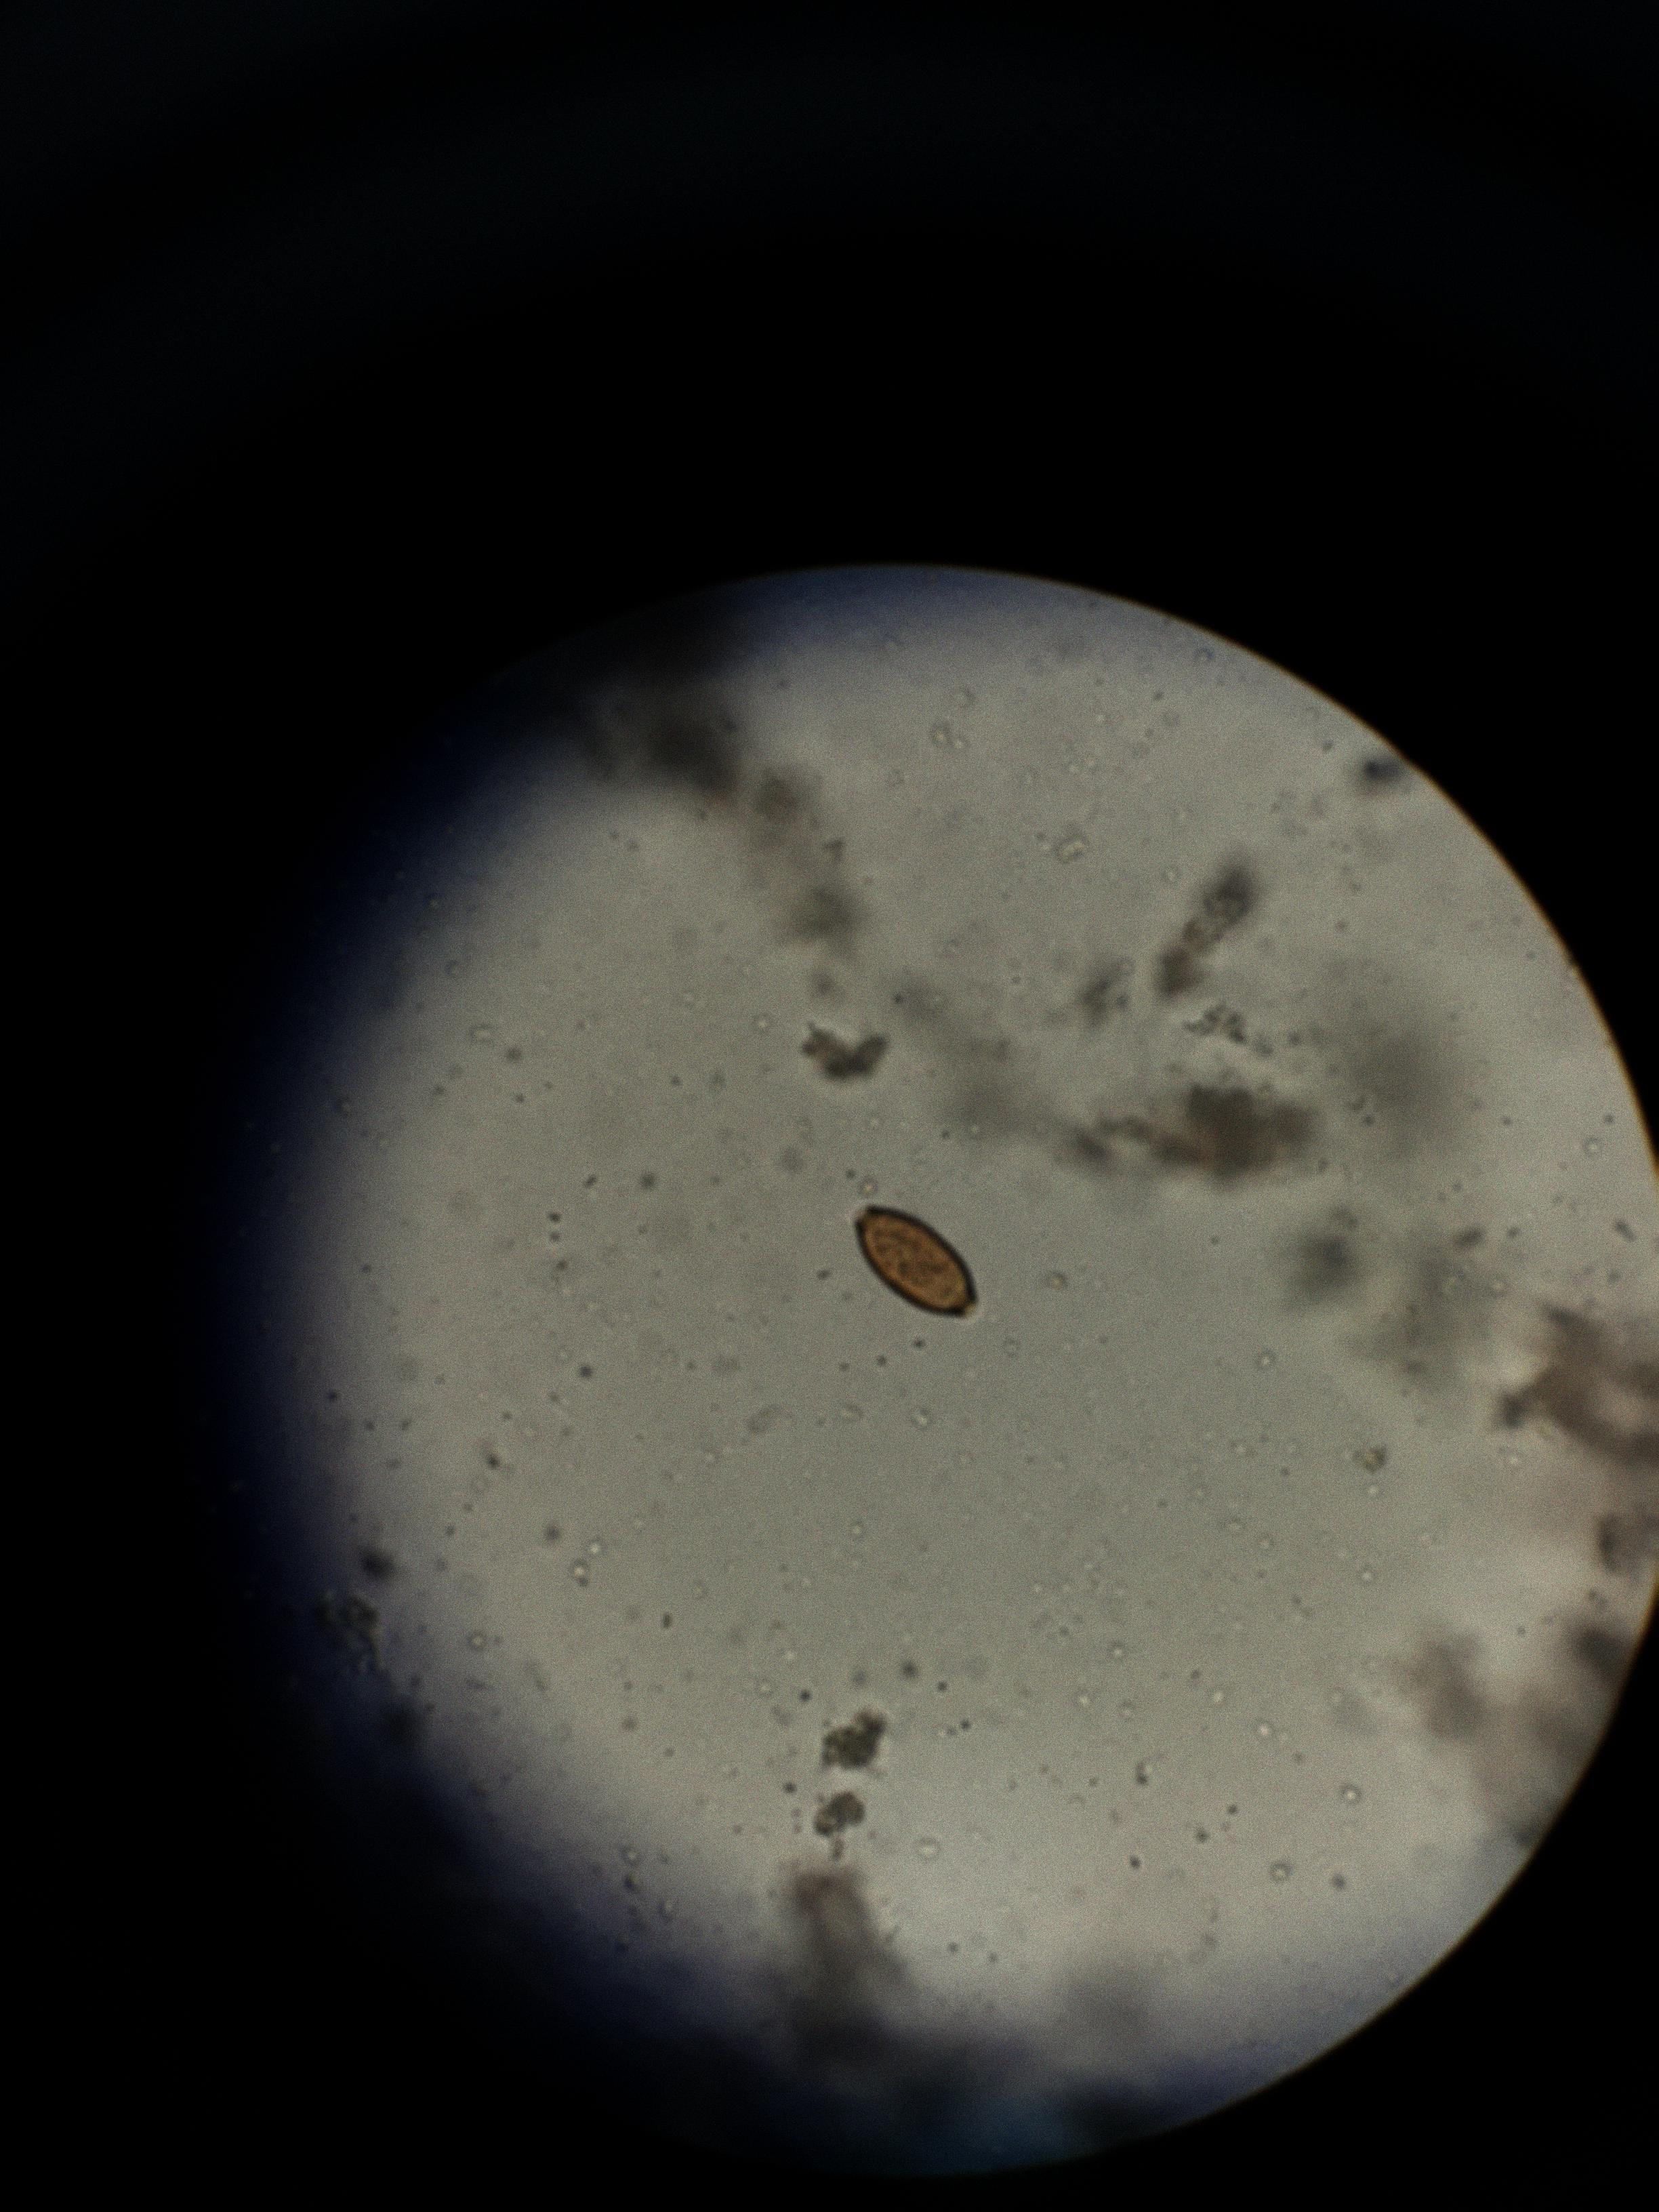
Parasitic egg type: Trichuris trichiura